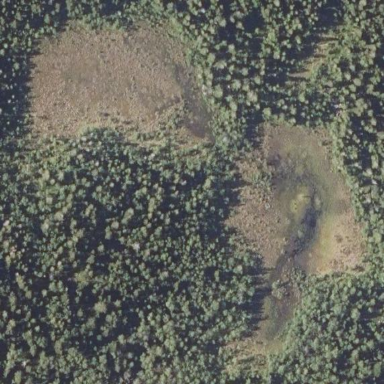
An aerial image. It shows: Bog wetland.